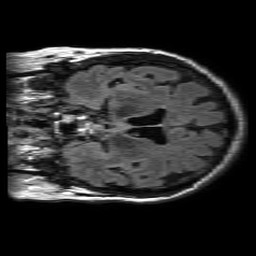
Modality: FLAIR
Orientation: coronal
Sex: female
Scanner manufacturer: philips
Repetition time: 11 s
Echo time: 0.125 s